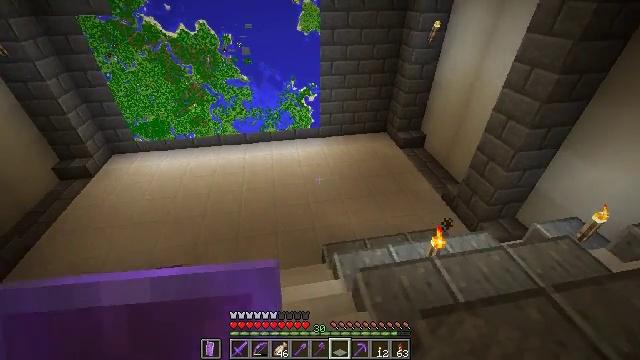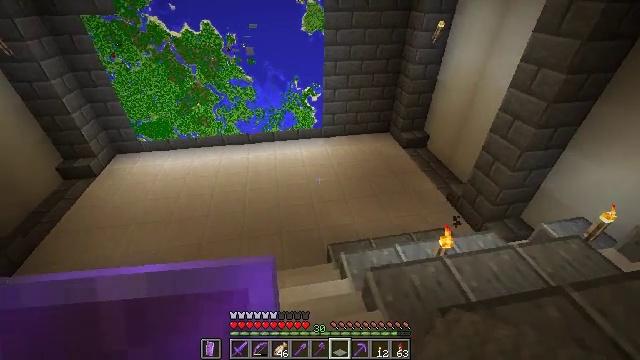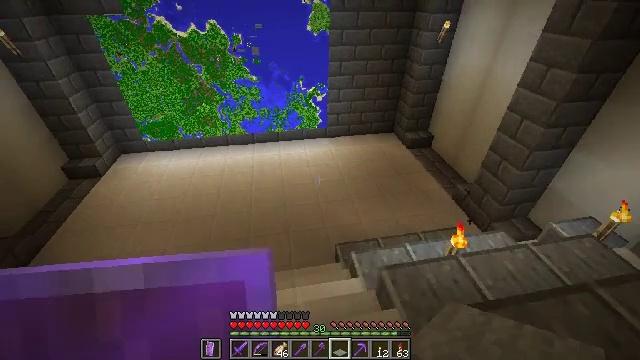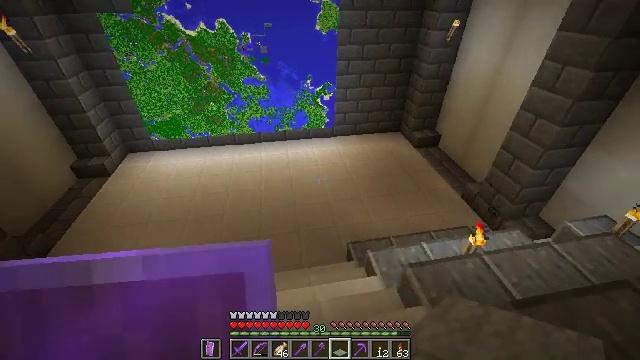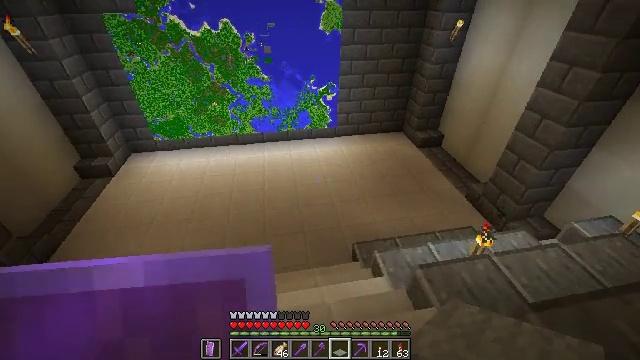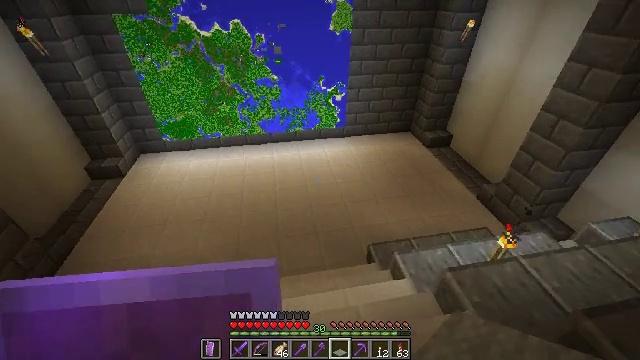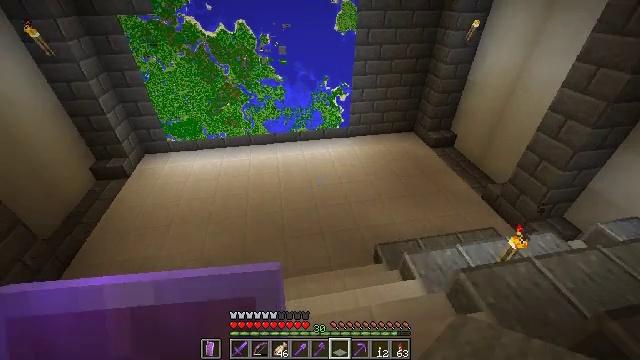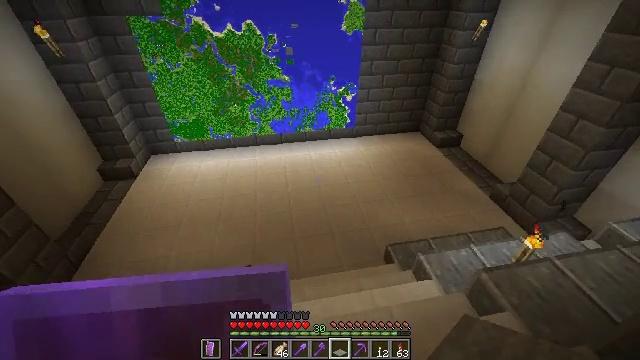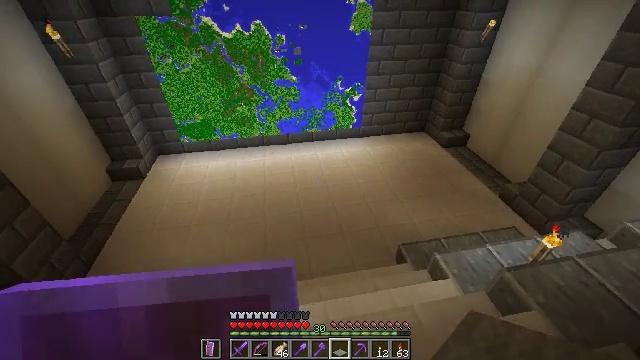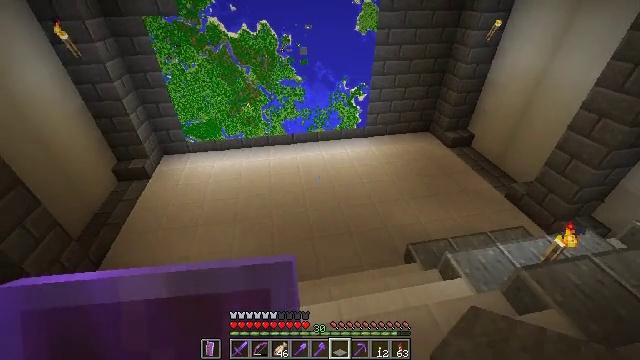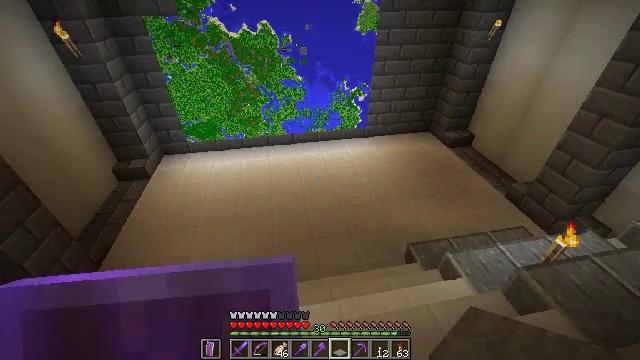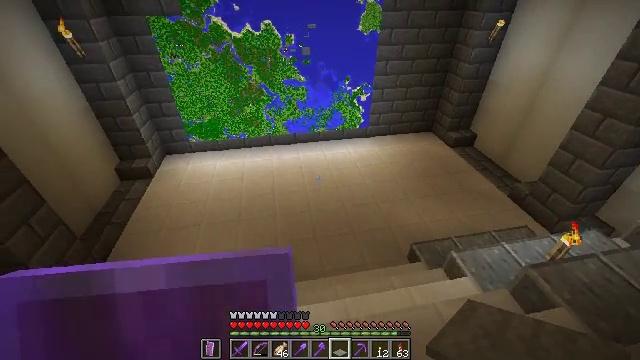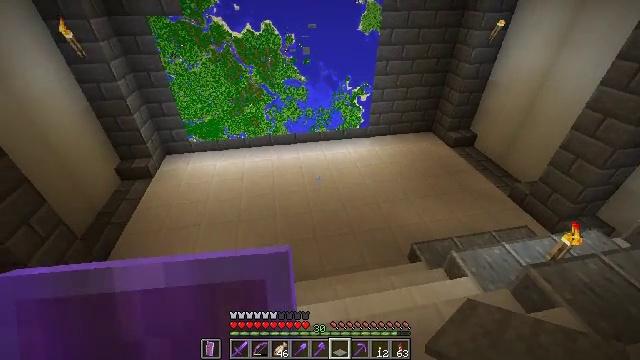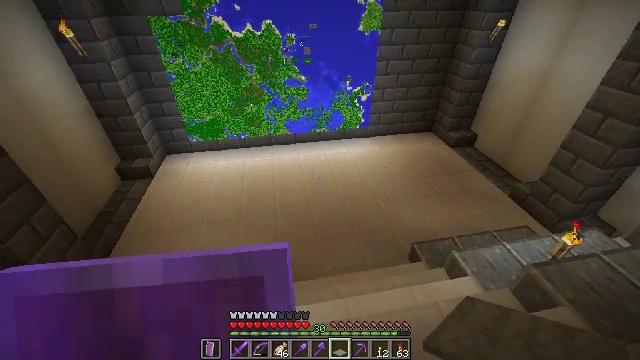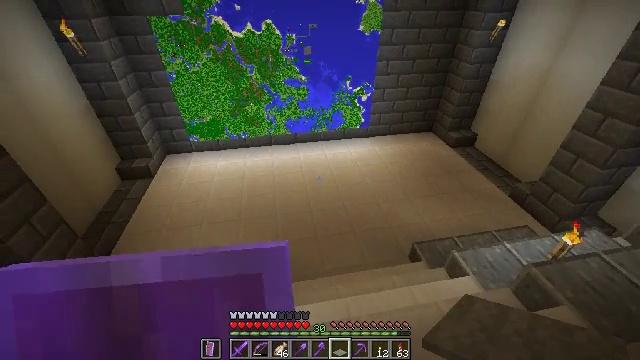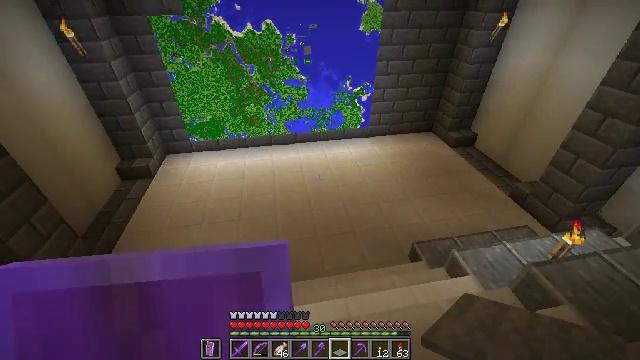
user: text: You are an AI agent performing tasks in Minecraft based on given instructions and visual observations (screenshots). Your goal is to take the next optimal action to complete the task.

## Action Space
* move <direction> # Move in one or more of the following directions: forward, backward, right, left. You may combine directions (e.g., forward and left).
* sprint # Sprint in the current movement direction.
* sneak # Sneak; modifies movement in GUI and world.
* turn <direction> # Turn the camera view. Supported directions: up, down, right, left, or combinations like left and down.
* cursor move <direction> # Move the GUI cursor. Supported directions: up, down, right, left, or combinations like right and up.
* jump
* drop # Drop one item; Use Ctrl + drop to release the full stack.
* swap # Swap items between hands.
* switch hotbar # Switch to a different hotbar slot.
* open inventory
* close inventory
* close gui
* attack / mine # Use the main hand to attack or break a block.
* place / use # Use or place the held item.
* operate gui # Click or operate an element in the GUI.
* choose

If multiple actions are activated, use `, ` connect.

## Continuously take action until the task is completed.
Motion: motion action
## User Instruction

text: Gather some quartz slabs.
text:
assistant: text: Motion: move left
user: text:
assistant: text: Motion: move left
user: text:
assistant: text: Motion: move left
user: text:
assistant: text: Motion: move left
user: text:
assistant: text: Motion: move left
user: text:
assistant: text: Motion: move left
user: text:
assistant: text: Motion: move left
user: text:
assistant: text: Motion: move left
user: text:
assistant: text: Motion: no_op
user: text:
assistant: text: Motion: no_op
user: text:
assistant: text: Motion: no_op
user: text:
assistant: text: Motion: no_op
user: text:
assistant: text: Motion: no_op
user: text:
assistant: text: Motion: no_op
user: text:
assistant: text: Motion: no_op
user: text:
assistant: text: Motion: no_op
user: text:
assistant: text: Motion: no_op
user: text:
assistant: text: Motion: turn left
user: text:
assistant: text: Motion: turn left and down
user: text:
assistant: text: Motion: turn left and down
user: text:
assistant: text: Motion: turn left
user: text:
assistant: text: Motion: turn left and down
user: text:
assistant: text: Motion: turn down
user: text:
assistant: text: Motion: no_op
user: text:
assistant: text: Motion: no_op
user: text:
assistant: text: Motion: no_op
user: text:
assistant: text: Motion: no_op
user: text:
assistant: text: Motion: no_op
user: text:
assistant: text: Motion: no_op
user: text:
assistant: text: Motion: no_op